Question: I am using Entity Framework 6 code-first with an existing database, but having problems mapping my entities to the database tables.
Normally, I would use database-first approach and have my entity and context code generated, but using the designer has become a huge pain.
I have set Database.SetInitializer(null) as I do not want EF to change my schema.

'''
public class Project
{
public int ProjectId { get; set; }
public string Name { get; set; }
public string Description { get; set; }
}
public class ReleaseControlContext : DbContext
{
public ReleaseControlContext()
: base(ConfigurationManager.ConnectionStrings["ReleaseControl"].ConnectionString)
{
Database.SetInitializer<ReleaseControlContext>(null);
}
public DbSet<Project> Projects { get; set; }
}
'''
'''
using(var context = new ReleaseControlContext())
{
var projects = context.Projects.ToList();
}
'''
The following exception is thrown:
>
This is because my database table is and not . I don't want to rename my context's 'DbSet<Project>' to "Project" because that would be semantically incorrect.
Do I have to use the fluent API/data annotations to map between the database table and the 'DbSet<Project> Projects' collection?
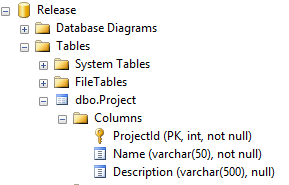
Answer: You can use the
'''
[Table("Project")]
public class Project {
....
}
'''
annotation against the Project entity, or in the 'OnModelCreating(DbModelBuilder modelBuilder)' you can call 'modelBuilder.Entity<Project>().ToTable("Project");'.
Both would do the same thing.